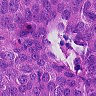
Metastatic tissue present: yes